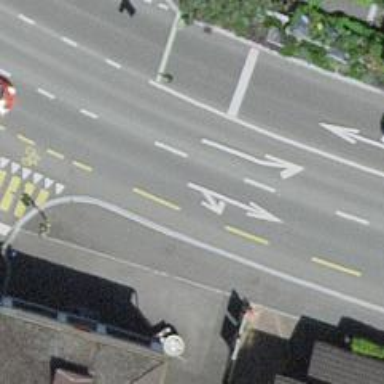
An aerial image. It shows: Asphalt road with primary importance. There are sidewalks on both sides and dedicated lane for cycling on both sides as well.